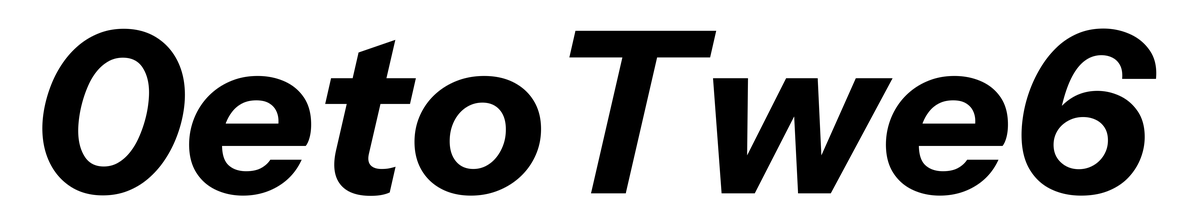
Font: InstrumentSans-Italic_Bold_Italic